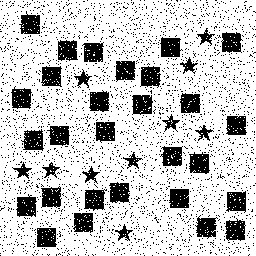
Squares: 28
Triangles: 0
Stars: 10
Total shapes: 38